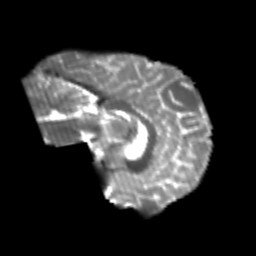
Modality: T2w
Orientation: sagittal
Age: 26
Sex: female
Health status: healthy
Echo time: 0.074 s